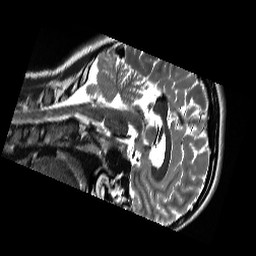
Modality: T2w
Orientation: sagittal
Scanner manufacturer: siemens
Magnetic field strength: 3 T
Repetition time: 13.52 s
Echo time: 0.088 s